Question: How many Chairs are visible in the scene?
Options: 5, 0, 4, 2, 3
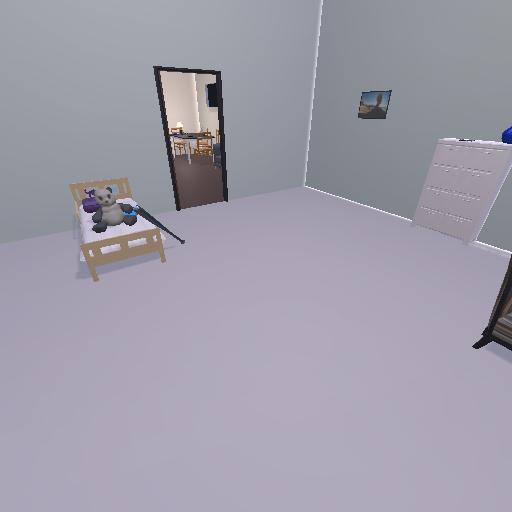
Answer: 5